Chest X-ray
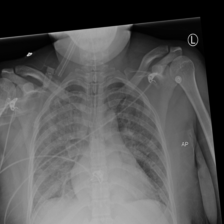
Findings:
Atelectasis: negative
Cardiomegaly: positive
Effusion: negative
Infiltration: negative
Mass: negative
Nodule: negative
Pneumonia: negative
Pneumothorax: negative
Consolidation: negative
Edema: positive
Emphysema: negative
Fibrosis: negative
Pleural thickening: negative
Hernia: negative